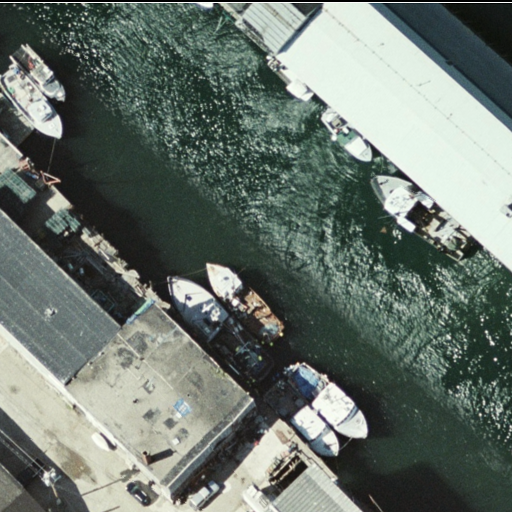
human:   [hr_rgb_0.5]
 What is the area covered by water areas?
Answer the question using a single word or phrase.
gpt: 0m2

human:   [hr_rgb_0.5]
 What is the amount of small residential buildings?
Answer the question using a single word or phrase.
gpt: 2

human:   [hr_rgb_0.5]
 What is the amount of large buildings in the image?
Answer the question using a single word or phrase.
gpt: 2

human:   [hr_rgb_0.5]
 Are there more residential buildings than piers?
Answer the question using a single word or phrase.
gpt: yes

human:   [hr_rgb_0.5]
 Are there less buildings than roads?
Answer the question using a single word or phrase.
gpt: no

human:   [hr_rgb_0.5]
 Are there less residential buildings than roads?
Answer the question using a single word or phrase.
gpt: no

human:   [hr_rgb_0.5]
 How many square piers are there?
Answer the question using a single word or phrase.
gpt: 0

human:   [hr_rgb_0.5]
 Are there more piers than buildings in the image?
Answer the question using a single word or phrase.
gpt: no

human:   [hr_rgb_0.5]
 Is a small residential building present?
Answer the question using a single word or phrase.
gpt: yes

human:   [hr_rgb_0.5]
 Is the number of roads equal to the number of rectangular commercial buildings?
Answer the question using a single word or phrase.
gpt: no

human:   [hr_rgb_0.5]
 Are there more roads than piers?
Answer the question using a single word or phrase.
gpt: no

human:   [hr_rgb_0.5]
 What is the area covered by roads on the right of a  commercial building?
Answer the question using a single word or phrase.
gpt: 0m2

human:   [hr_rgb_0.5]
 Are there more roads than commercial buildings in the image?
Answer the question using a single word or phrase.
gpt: yes

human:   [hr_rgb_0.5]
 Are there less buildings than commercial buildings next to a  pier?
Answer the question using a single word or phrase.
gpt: no

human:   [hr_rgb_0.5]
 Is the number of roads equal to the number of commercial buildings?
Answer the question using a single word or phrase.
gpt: no

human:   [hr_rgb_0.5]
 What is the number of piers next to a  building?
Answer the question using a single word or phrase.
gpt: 2

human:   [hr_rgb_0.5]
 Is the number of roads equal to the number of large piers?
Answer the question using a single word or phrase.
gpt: no

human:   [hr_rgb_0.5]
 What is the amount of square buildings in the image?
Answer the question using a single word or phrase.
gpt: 0

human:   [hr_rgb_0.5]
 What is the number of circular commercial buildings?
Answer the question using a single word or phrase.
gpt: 0

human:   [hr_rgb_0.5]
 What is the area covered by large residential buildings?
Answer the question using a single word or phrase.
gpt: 1829m2

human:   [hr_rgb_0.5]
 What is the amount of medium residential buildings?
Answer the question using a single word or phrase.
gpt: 1

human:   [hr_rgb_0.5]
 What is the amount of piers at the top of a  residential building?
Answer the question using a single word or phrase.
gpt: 2

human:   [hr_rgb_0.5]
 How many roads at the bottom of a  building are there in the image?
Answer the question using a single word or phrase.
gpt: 1

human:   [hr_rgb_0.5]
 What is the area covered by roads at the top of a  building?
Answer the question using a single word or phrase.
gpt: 0m2

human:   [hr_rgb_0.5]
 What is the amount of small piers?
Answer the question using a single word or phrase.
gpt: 0

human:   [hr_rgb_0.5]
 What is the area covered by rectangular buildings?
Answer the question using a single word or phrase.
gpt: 1693m2

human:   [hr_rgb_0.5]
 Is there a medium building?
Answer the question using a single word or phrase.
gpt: yes

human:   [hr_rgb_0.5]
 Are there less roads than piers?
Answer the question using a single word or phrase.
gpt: no

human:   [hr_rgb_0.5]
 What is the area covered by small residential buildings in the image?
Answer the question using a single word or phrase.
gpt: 122m2

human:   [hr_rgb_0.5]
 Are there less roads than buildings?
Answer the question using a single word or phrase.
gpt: yes

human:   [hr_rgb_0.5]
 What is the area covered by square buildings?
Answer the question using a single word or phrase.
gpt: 0m2

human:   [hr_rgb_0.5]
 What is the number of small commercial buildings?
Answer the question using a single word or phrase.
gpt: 0

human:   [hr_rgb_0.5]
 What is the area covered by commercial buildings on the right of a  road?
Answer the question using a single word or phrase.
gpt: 0m2

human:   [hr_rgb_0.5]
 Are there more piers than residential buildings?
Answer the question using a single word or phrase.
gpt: no

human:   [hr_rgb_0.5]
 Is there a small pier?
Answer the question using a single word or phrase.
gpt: no

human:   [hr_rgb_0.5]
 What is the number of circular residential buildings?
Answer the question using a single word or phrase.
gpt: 0